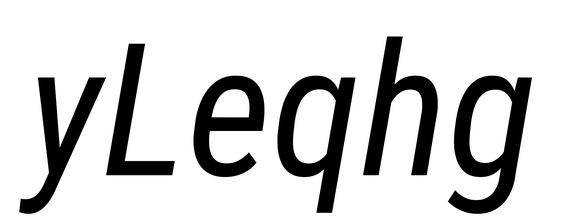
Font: Roboto-Italic_Condensed_Italic